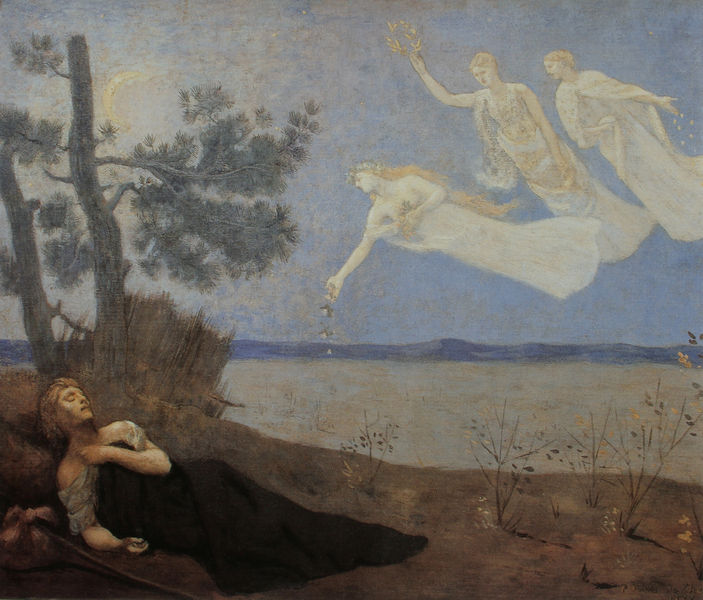
Titel: Der Traum
Künstler: Pierre Puvis de Chavannes
Standort: Paris
Institution: Musée du Louvre
Schlagwörter: baum, blau, blätter, dunkel, gemälde, hand, himmel, mann, meer, nackt, schatten, schlaf, umhang, wasser, weiß, bäume, fluss, frauen, gelb, landschaft, ocker, sand, see, ufer, äste, abend, blumen, braun, frau, grau, hell, kleid, kleider, licht, nacht, orange, pastell, schwarz, blüten, gras, wiese, zaun, beige, malerei, symbolismus, blond, hemd, arm, arme, silber, tod, tot, ebene, erde, horizont, hügel, natur, stamm, strauch, zweige, busch, büsche, sträucher, boden, haare, decke, drei, gewänder, pflanzen, schultern, anhöhe, fliegen, stock, engel, nachthimmel, brüste, strand, liebe, liegen, ruhen, schlafen, schlafend, stab, bündel, berge, gebirge, böschung, stämme, grazien, liegend, mondlicht, mond, wandern, schweben, traum, mondschein, mondsichel, sichel, sterne, fliegend, nadelbaum, hodler, beutel, kranz, lorbeer, lorbeerkranz, mythologie, kiefer, götter, hilfe, reise, wanderer, wesen, dante, musen, vision, kiefern, erscheinung, heilige, wanderstab, erschöpft, reisende, gabe, hirte, umzäunung, elfen, khnopff, feen, schwach, geister, sterbend, schalf, streuen, hirt, dünenlandschaft, giotto, abgesägt, beatrice, chavanne, dichterkrone, einschweben, gekappt, morpheus, musne, petrarca, puvisd, riedzaun, rietzaun, sclaf, nordisch, wehleidig, weiße frauen, klorbeerkranz